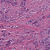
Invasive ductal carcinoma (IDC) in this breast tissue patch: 1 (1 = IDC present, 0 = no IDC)